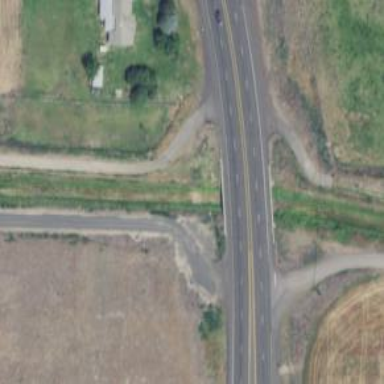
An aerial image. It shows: Primary highway crossing over bridge.